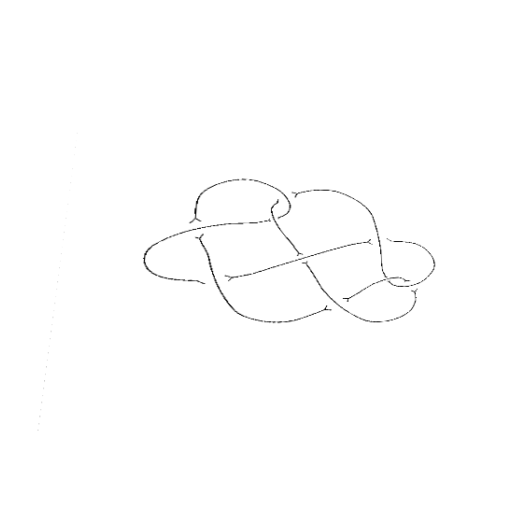
Crossing number: 9